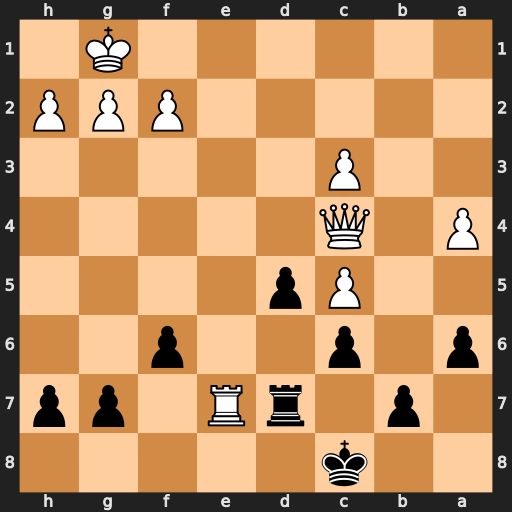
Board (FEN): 2k5/1p1rR1pp/p1p2p2/2Pp4/P1Q5/2P5/5PPP/6K1
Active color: b
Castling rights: -
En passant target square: -
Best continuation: dxc4 Re8+ Kc7